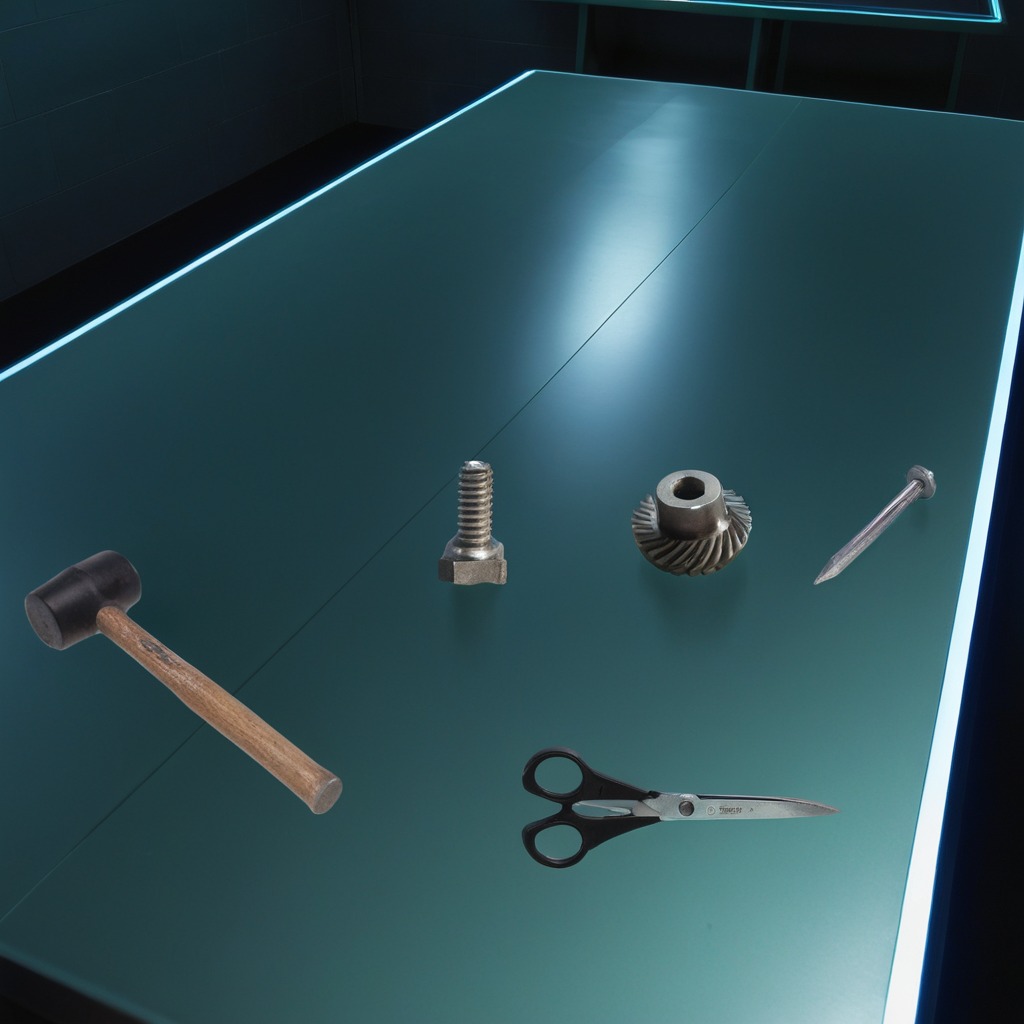
A steel gear with teeth, a metal machine screw, an iron nail, a hammer, and a pair of scissors are lying on the clean empty table in a railway signal maintenance room lit by harsh overhead fluorescents.